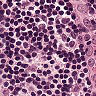
Metastatic tissue present: no